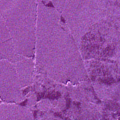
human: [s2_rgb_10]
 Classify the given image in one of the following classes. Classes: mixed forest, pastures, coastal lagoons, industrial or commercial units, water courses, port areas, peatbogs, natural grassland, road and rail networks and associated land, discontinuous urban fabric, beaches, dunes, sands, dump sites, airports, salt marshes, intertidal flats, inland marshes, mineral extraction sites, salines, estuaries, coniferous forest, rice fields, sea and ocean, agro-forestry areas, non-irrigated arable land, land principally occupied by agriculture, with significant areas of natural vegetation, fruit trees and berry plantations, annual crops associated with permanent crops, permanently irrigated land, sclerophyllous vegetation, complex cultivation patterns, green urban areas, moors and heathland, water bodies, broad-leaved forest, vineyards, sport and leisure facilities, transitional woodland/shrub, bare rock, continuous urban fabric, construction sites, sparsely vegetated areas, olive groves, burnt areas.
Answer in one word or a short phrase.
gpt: sea and ocean